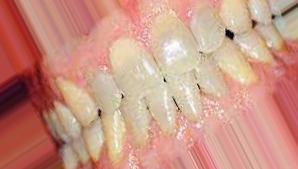
Condition: Tooth Discoloration